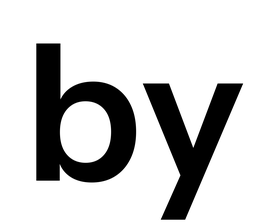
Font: InstrumentSans_SemiBold